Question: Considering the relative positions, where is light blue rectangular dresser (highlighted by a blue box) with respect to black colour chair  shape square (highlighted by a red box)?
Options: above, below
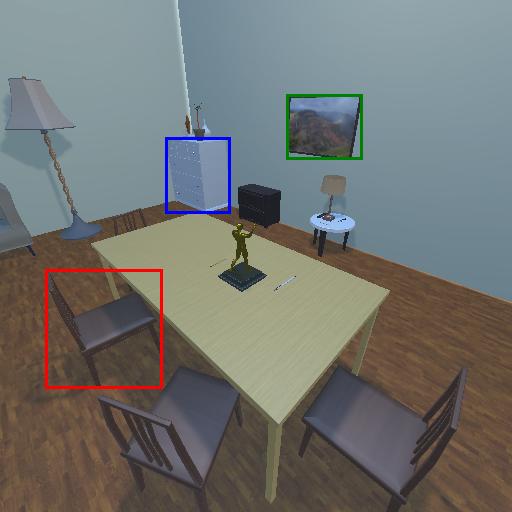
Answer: above